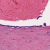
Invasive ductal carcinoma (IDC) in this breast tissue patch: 0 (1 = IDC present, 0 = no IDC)